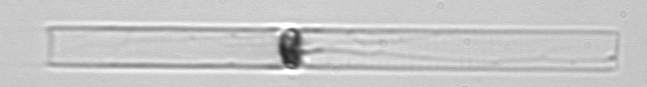
Label: Dactyliosolen_blavyanus